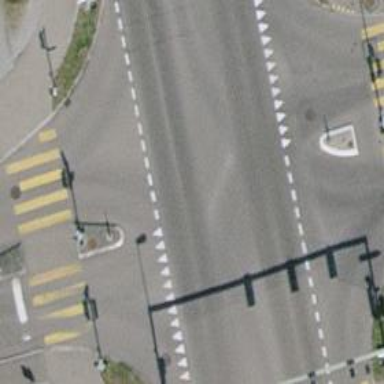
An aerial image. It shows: Road with traffic signals.